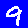
Digit: 9